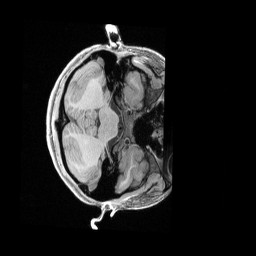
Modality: T1w
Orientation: axial
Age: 28
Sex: female
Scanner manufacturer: siemens
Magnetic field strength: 3 T
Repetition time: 2.4 s
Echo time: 0.00228 s